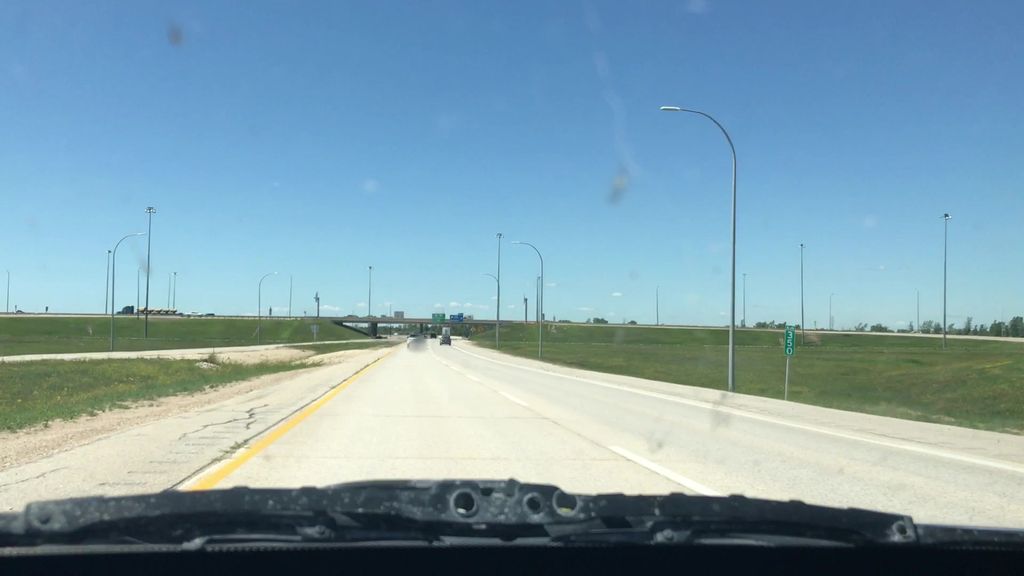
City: winnipeg